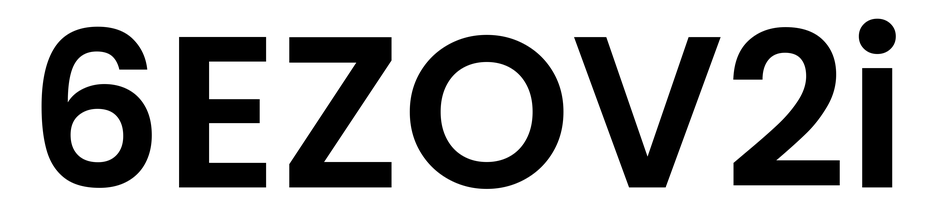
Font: Poppins-SemiBold